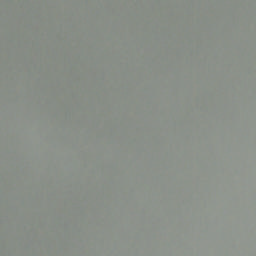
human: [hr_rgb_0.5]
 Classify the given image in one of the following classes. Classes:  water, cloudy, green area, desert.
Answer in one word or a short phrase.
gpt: cloudy